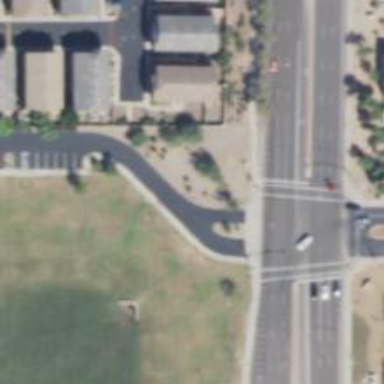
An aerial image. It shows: Solid stop line on the road.